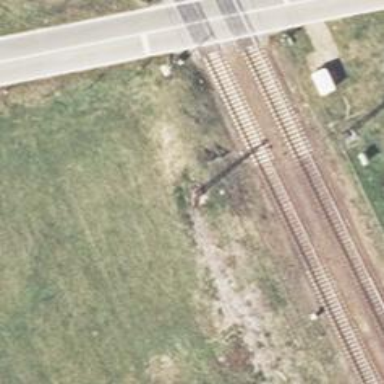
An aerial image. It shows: Abandoned railway.